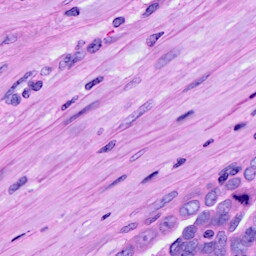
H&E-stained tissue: Ovarian